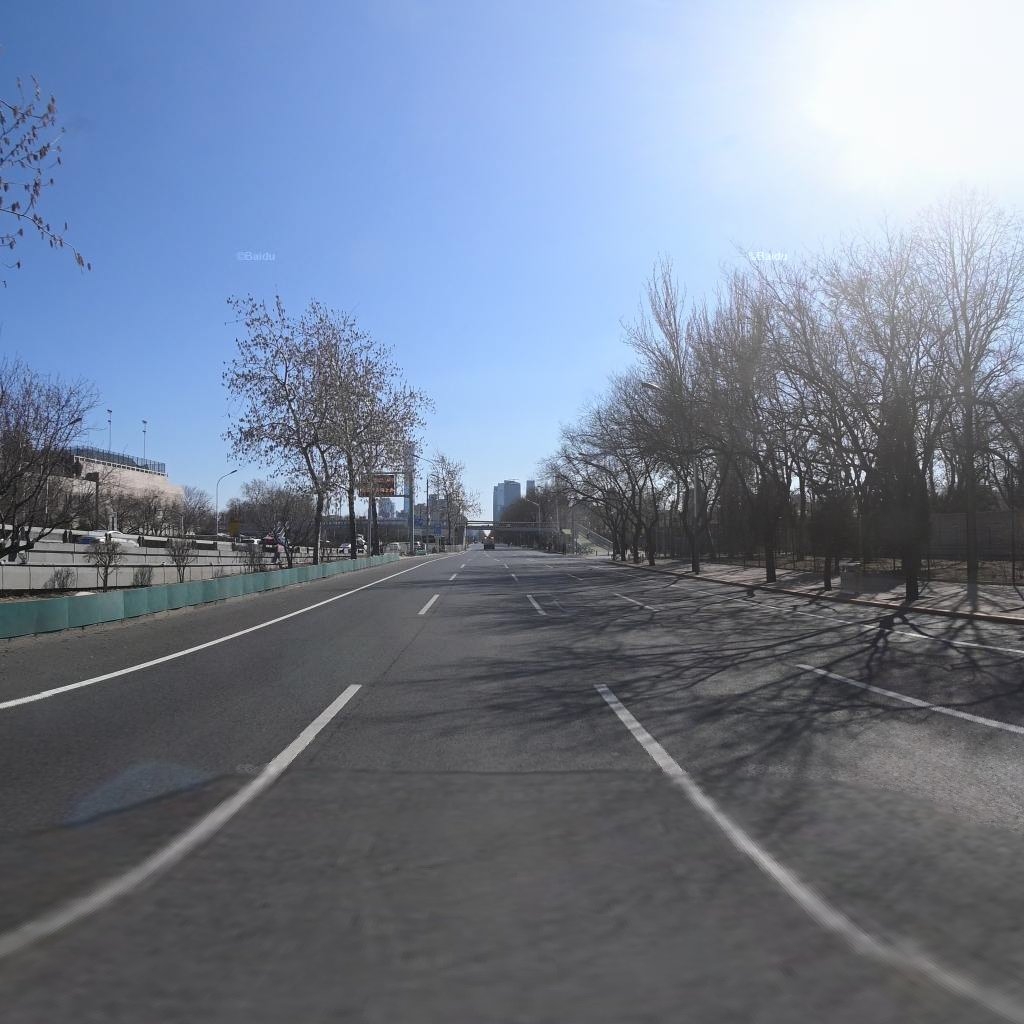
Region: Chaoyang
Road damage annotations: longitudinal crack